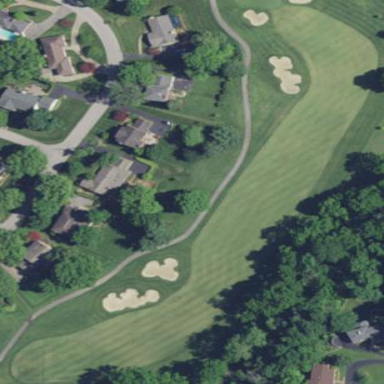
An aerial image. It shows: Golf fairway surrounded by grass.